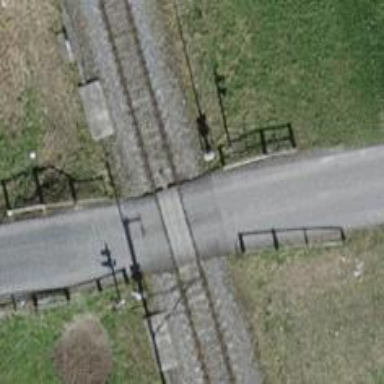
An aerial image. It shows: Level crossing along the railway.